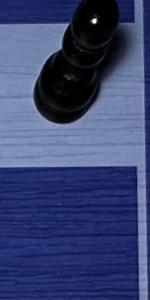
Label: Empty